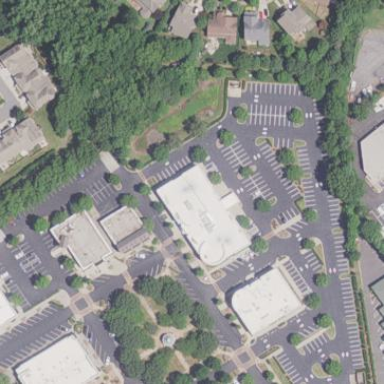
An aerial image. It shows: Retail area.